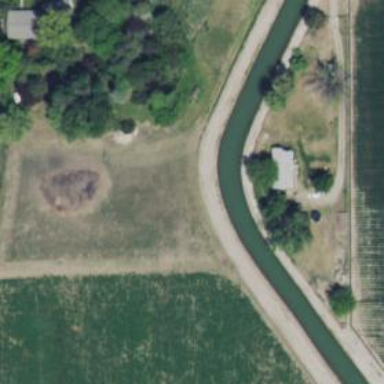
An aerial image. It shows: Canal.